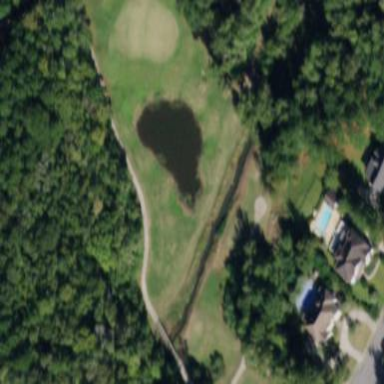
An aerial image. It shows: Picturesque scene of golf course with lateral water hazard.